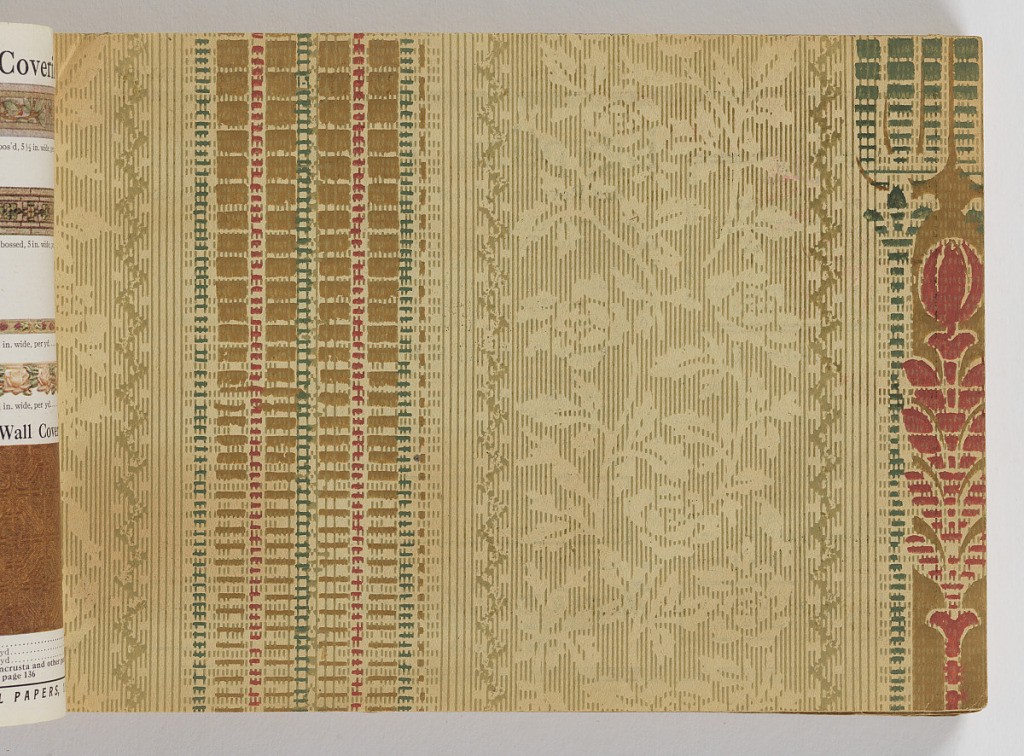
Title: Correct Wall Papers for Year 1918
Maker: Montgomery Ward & Co., Inc., 1872
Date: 1918
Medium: Machine-printed paper, with embossed and oatmeal papers
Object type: Sample book
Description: Mail order sample book containing wallpaper samples, room illustrations, color illustrations of sidewall and border combinations, and hanging instructions. The catalogue also contains listings for Sanitas, vitrophane, wood moldings and tools. Book contains full range of sidewall papers including embossed, oatmeal papers and independent ceilings.

97 pages of samples (count is only of samples)